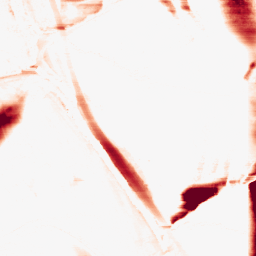
Category: morphological
Decomposition family: morphological_rect
Decomposition parameters: operation: opening
width: 50
height: 3
Upsampling method: bspline
Upsampling parameters: scale: 2
Upsampling scale: 2